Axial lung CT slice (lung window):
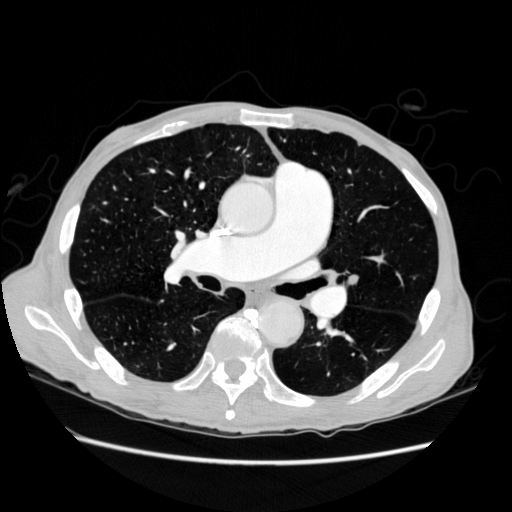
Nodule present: no